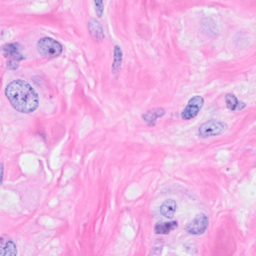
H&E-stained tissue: Breast